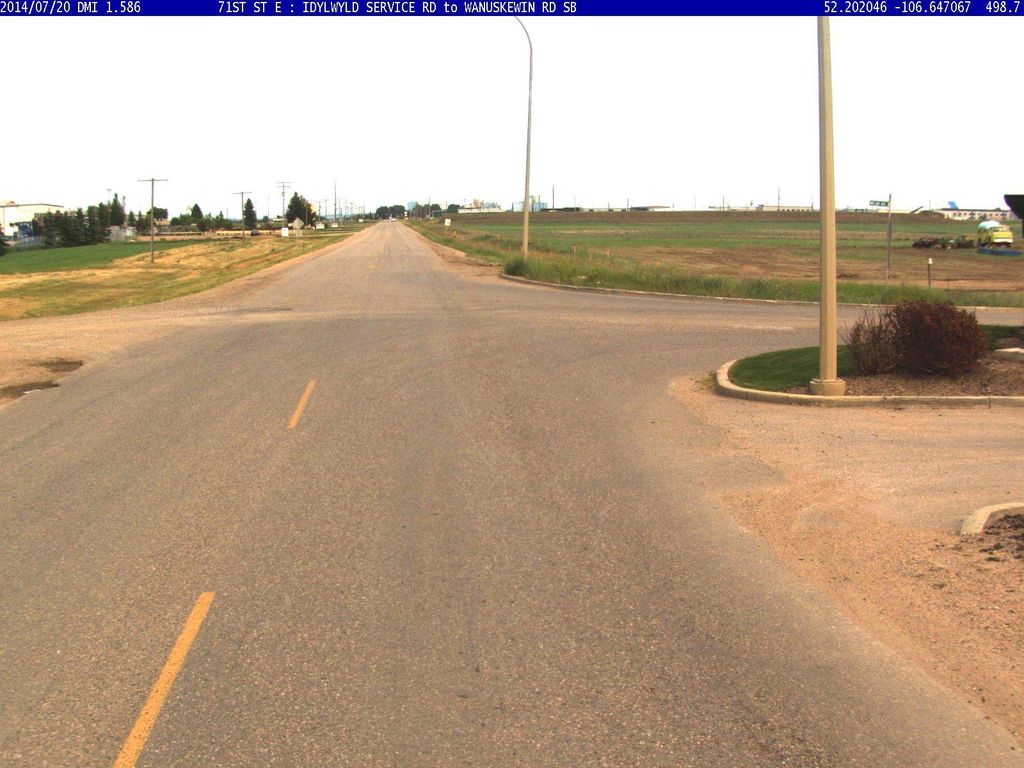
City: saskatoon